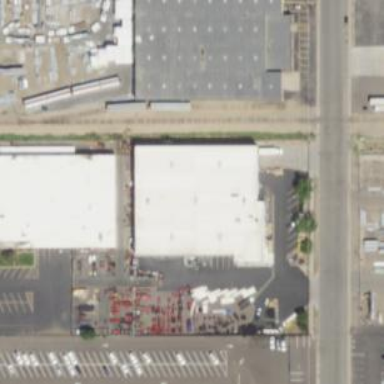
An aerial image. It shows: Industrial building.